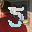
Label: 5